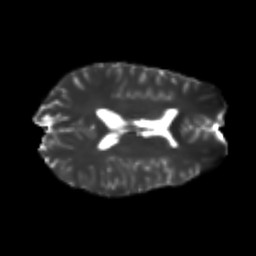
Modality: T2w
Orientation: axial
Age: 23
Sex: female
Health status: healthy
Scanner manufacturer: philips
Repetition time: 7.477 s
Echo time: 0.08753 s